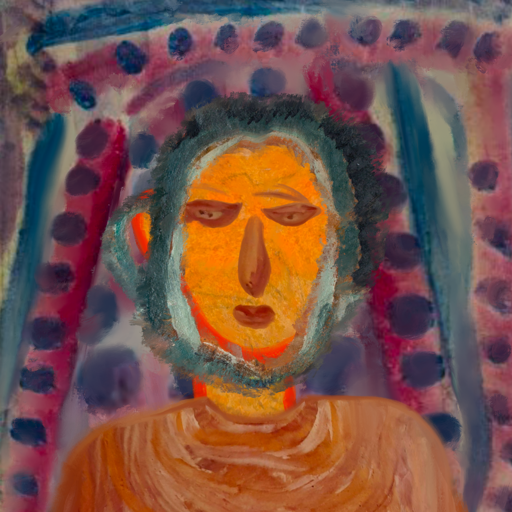
Background: HillGirl, Head And Neck Front: Sisters, Face Front: Pious_Lady, Bust: Pious_Lady, Hair Front: Boggyland, Head Accessory: Blank, Second Necklace: Blank, Necklace: Blank, Baby: Blank